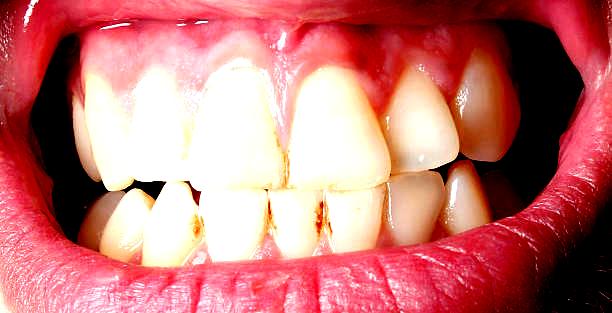
Condition: Gingivitis